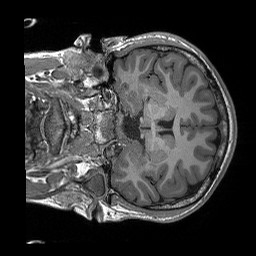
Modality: T1w
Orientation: coronal
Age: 23
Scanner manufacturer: siemens
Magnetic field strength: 3 T
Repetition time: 2.3 s
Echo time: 0.00296 s